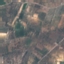
Label: PermanentCrop